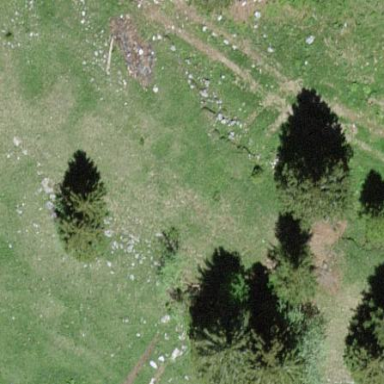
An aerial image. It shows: Forest with evergreen needle-leaved trees.